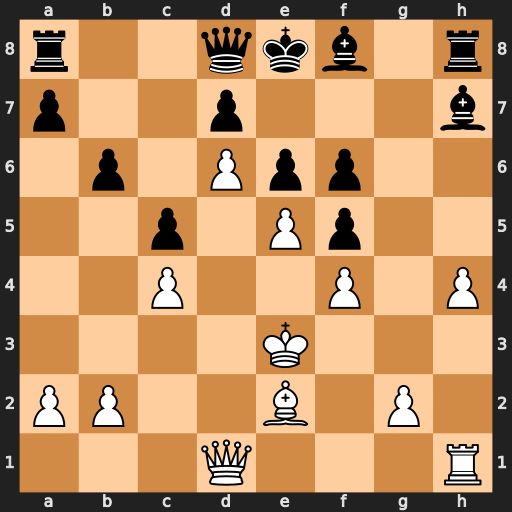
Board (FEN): r2qkb1r/p2p3b/1p1Ppp2/2p1Pp2/2P2P1P/4K3/PP2B1P1/3Q3R
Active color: w
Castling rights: kq
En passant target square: -
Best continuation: Bh5+ Bg6 Bxg6#